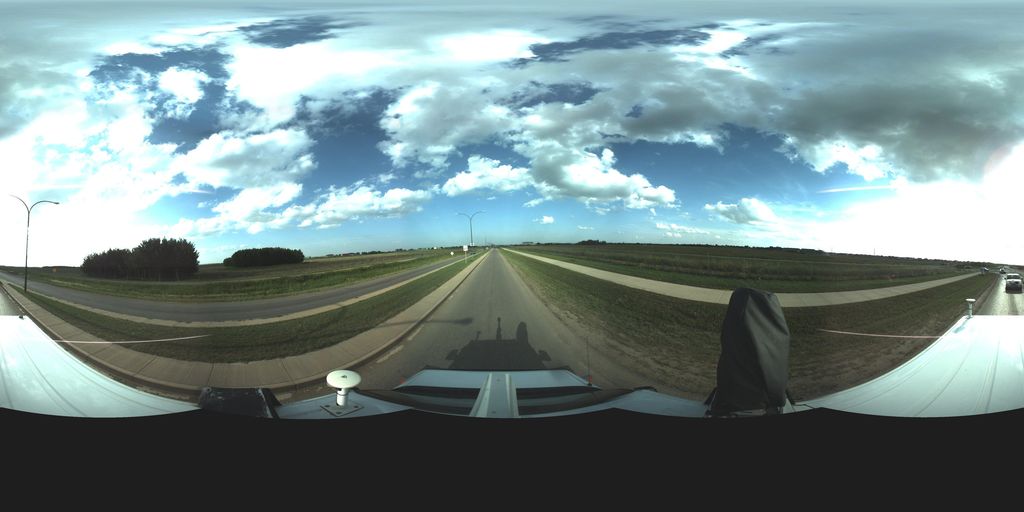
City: saskatoon